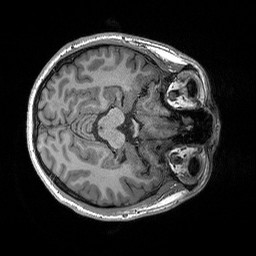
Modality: T1w
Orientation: axial
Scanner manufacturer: siemens
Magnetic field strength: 3 T
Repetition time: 2.3 s
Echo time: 0.00298 s